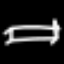
Label: bed